Question: I cant seem to figure out why ( only chrome ) auto resizes my grid layout in my store

it only does it on 2 pages throught the whole store -
'''
http://www.towingpartsoutlet.com/chain-assemblies-grade-80-chain-assemblies-3-8-chain-assemblies-g80.html
http://www.towingpartsoutlet.com/chain-assemblies-grade-70-chain-assemblies-5-16-grade-70-v-chains.html
'''
there are no browser specific rules in the css...
Im very confused. Can anyone Please help.
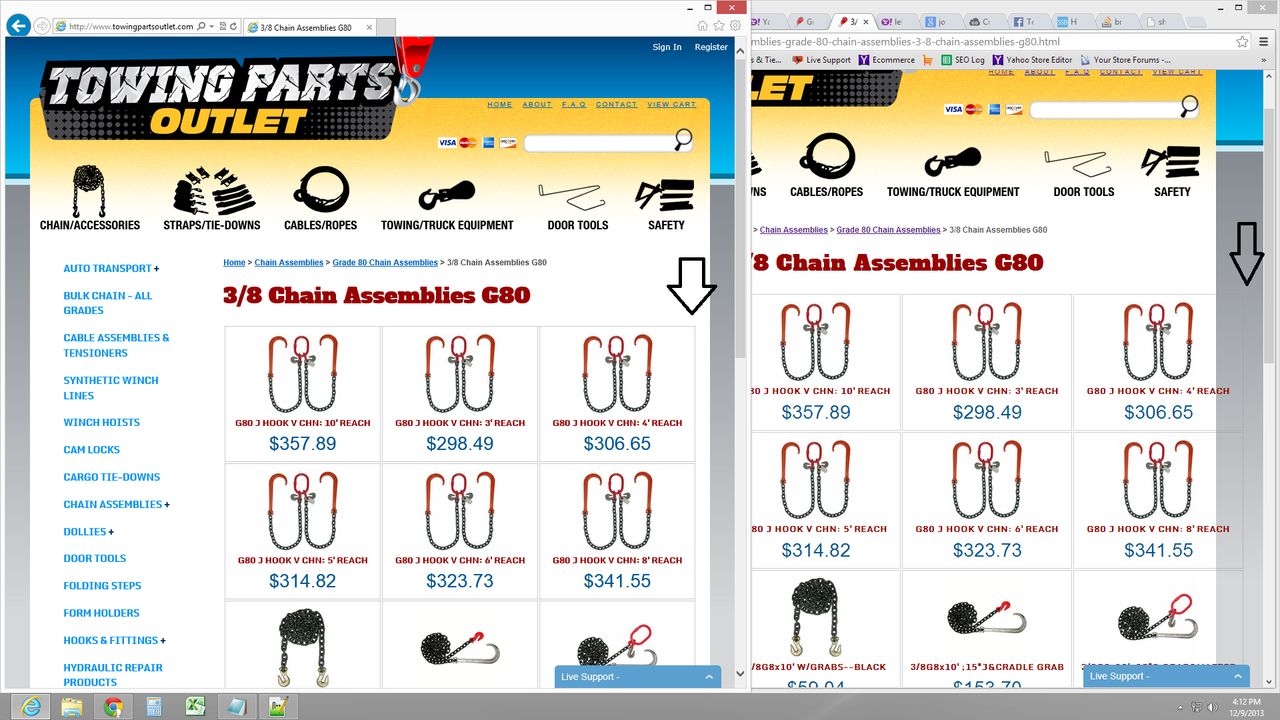
Answer: On 'line 34' of your css file, 'css-element.css'. Replace everything with this. Should work better than what you had before (even on the other browsers, the 'table' was overlapping a bit). :D
'''
tr, td {
margin: 0 2px 2px 0;
display: inline-table;
table-layout: fixed;
box-sizing: border-box;
-moz-box-sizing: border-box;
word-wrap: break-word;
}
'''
'''
table {
border-spacing: 0;
}
'''